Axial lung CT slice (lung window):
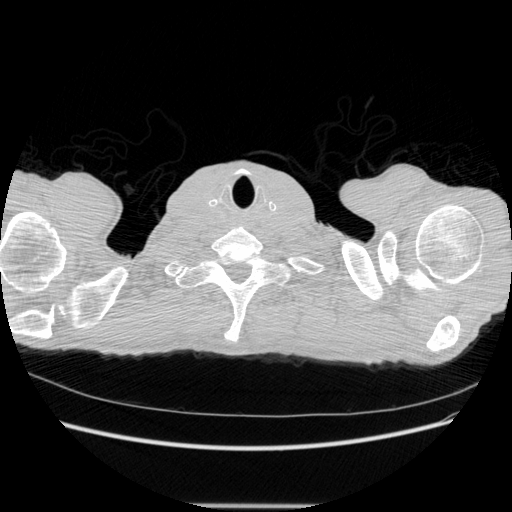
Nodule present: no